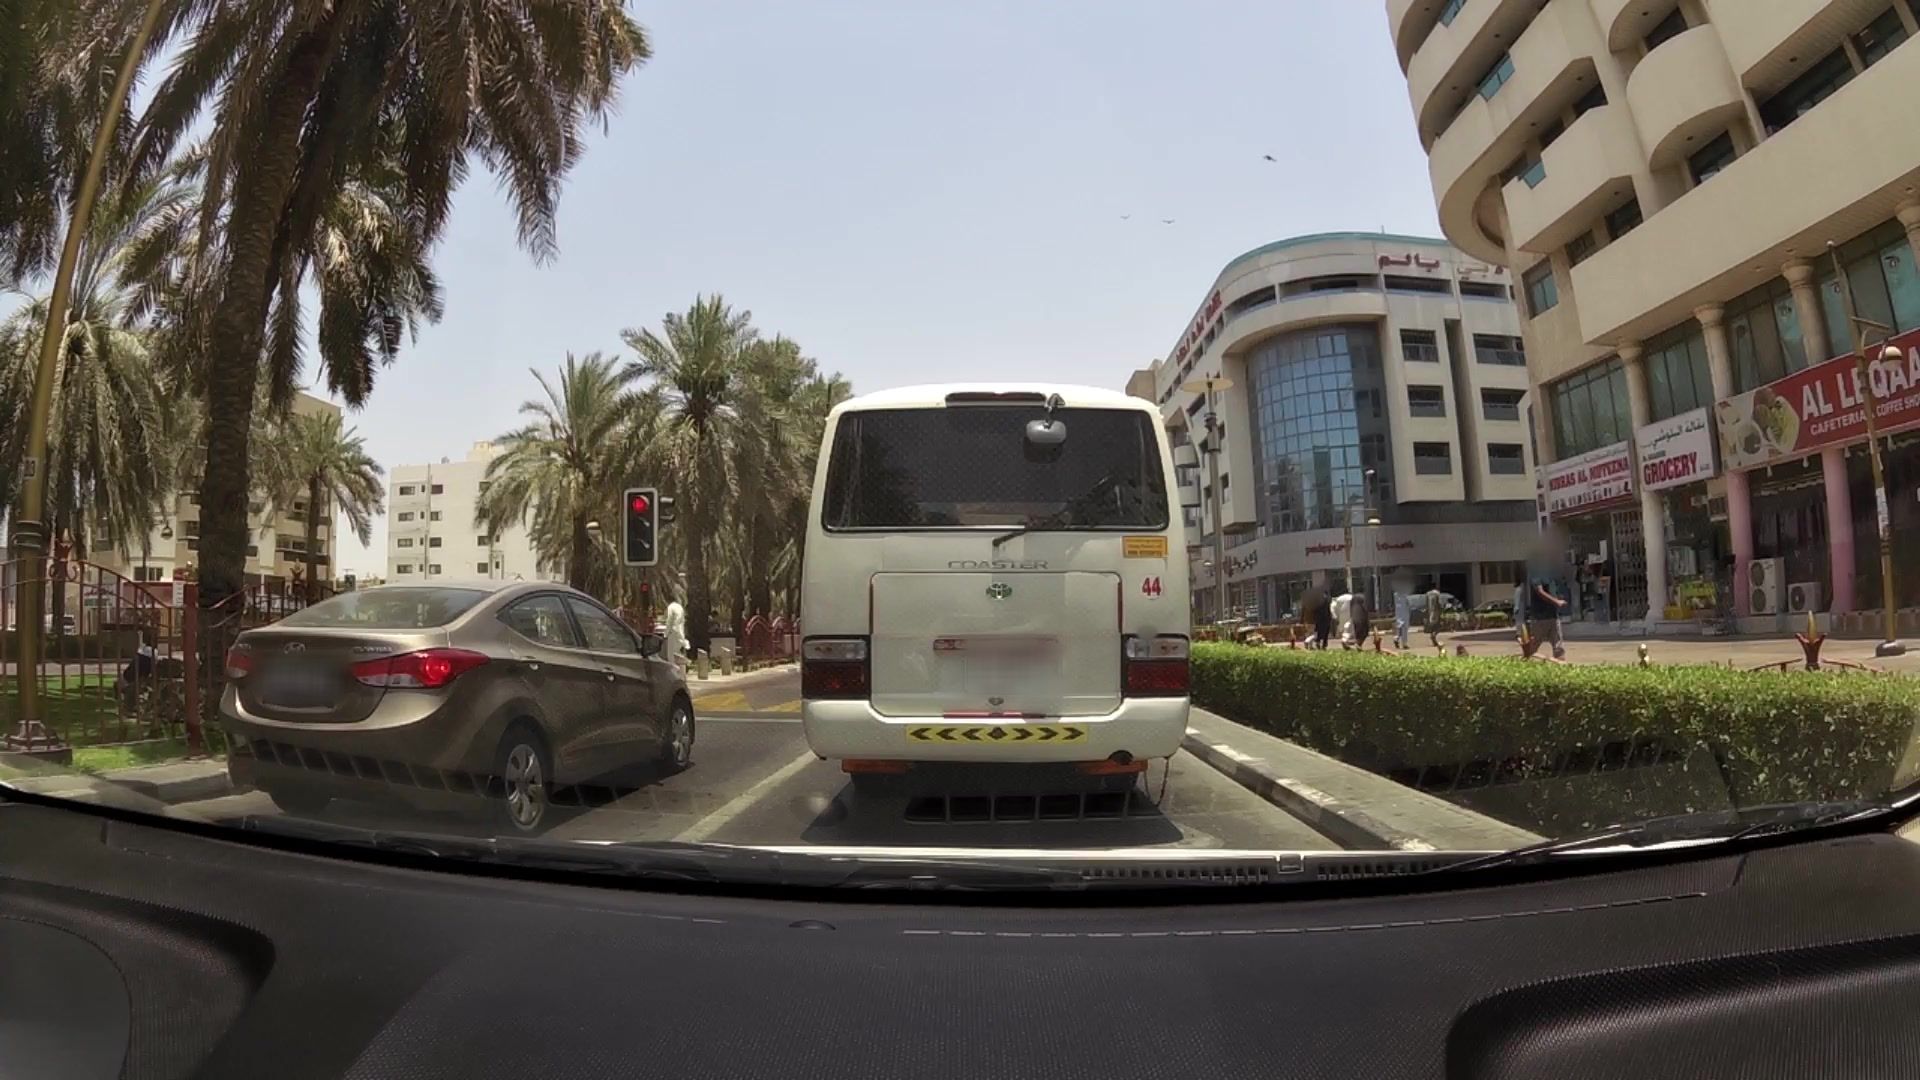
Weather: clear
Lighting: day
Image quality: good
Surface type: driving surface
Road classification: tertiary
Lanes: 3
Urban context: urban centre
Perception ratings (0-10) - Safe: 2.89, Lively: 7.2, Beautiful: 3.44, Boring: 3.16, Depressing: 5.49, Wealthy: 5.7